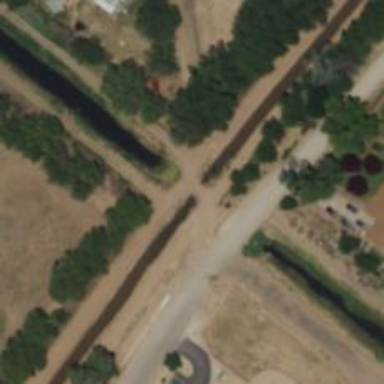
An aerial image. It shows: Culvert tunnel crossing over canal.